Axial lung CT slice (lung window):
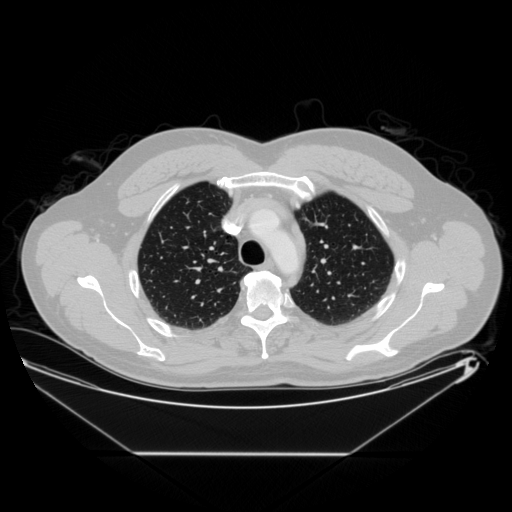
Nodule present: no